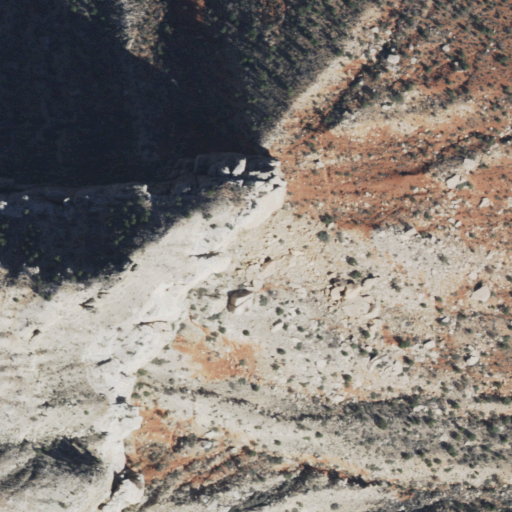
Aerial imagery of cliff(s) in Arizona named Point Quetzal containing shrub, barren land, evergreen forest, and open development